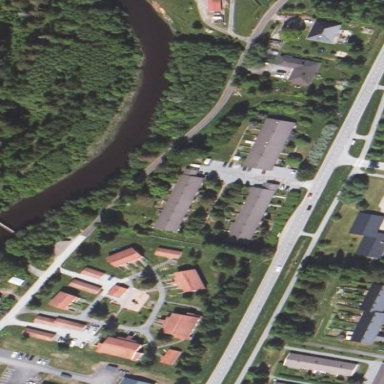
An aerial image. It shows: Residential area.